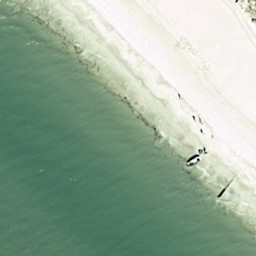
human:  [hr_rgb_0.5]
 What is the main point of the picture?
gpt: beach